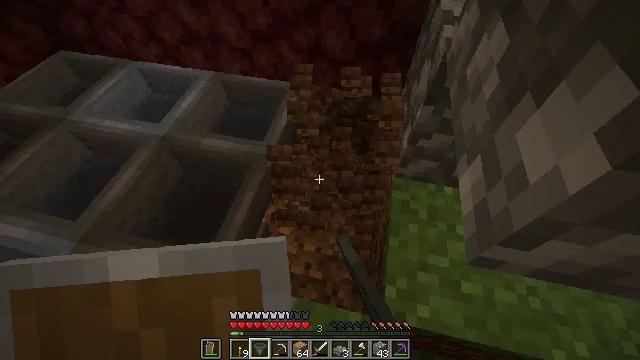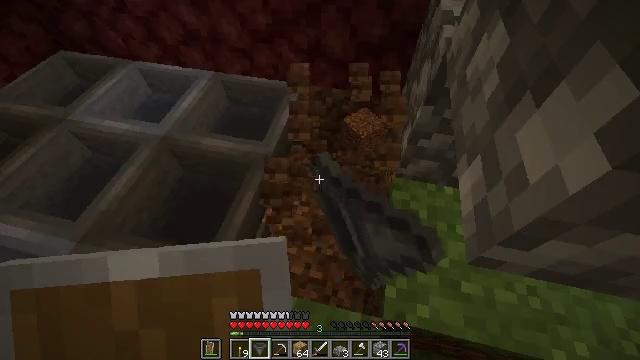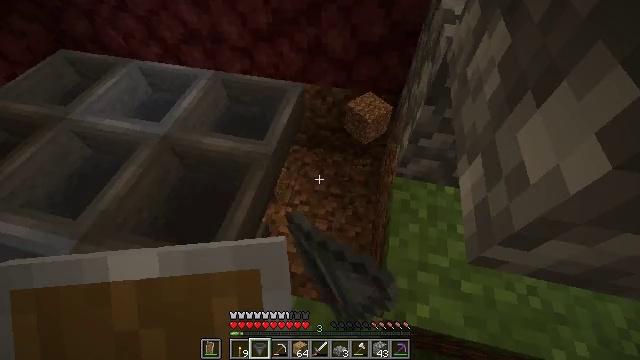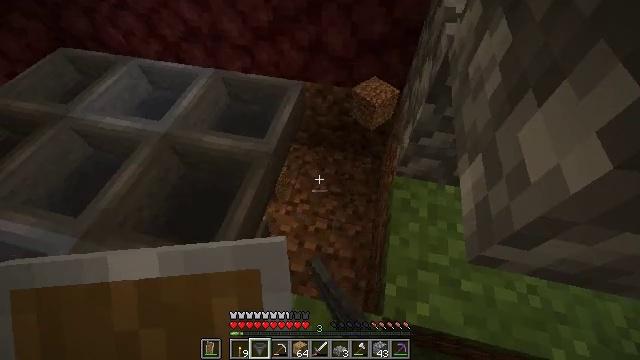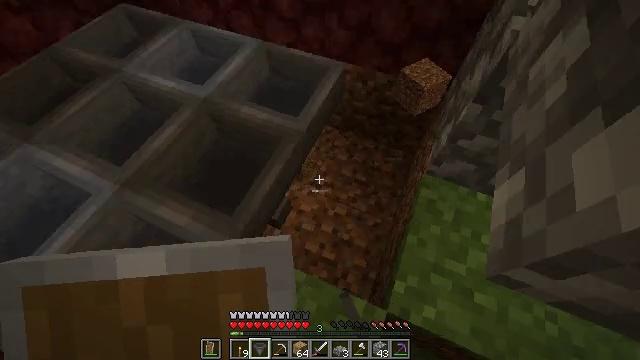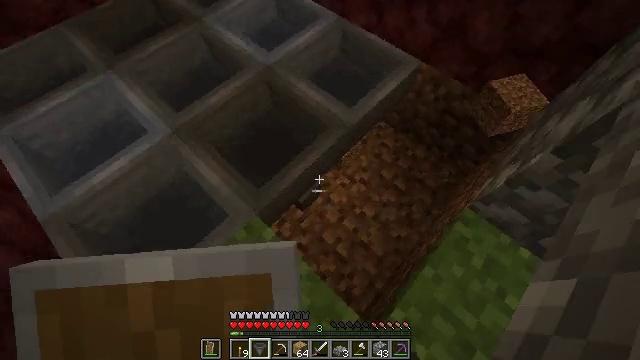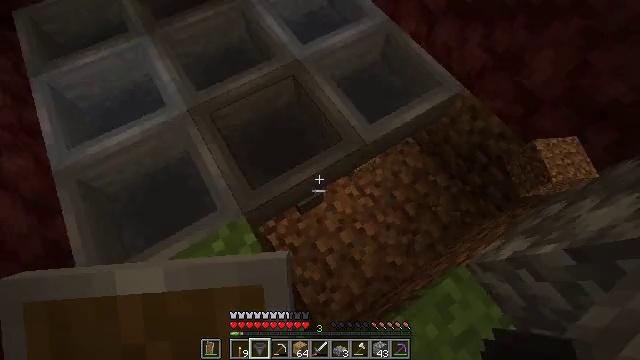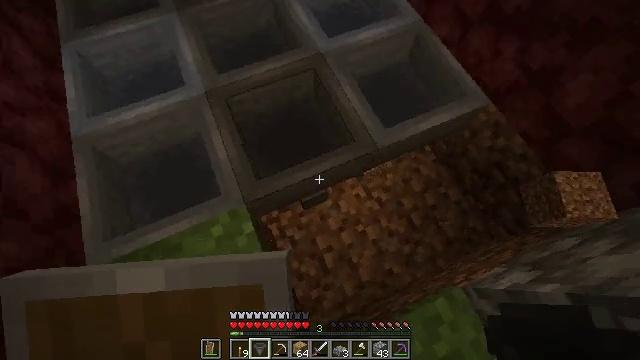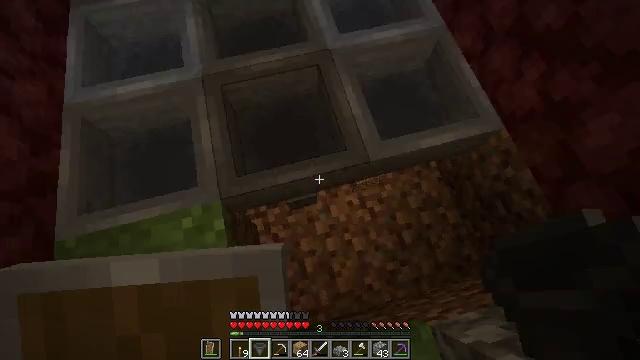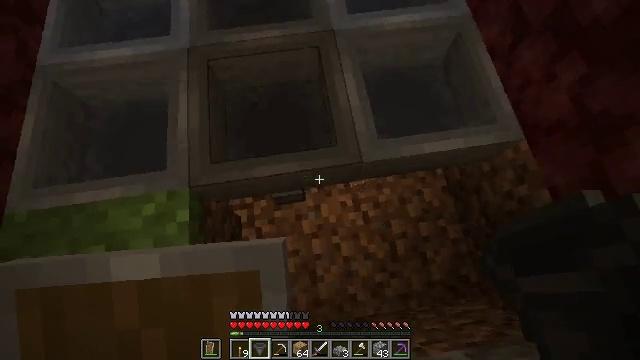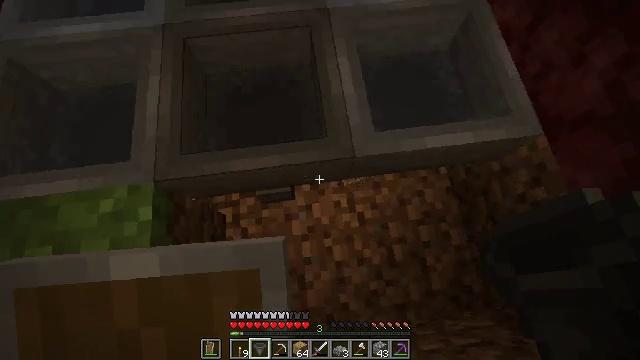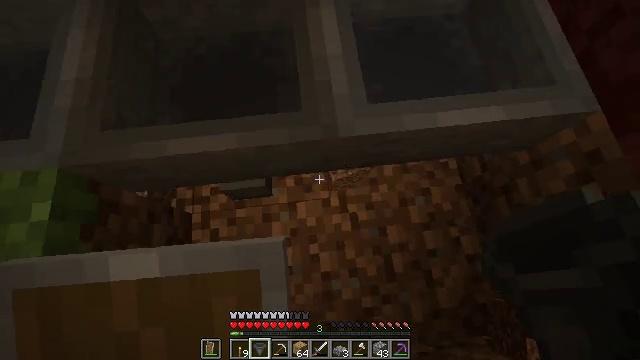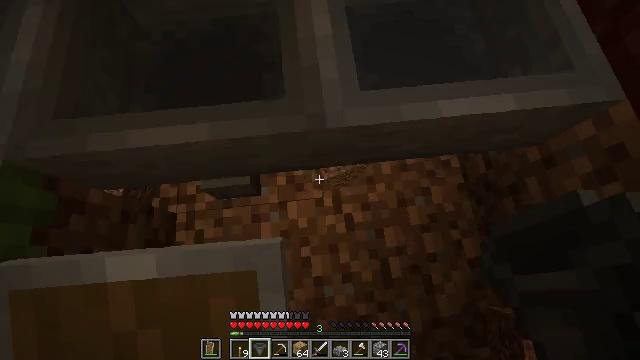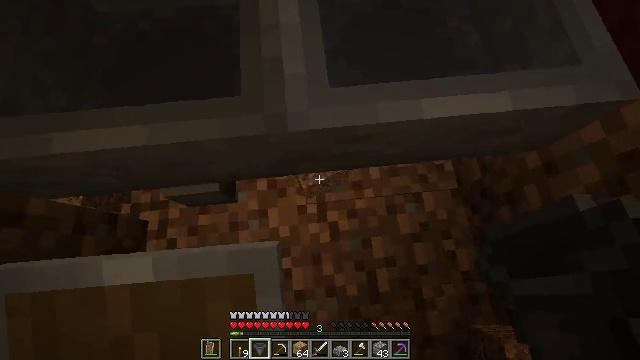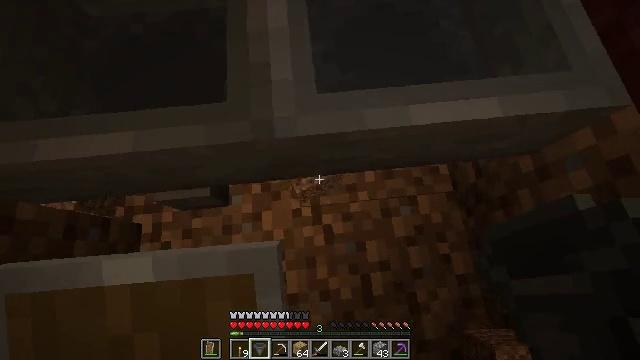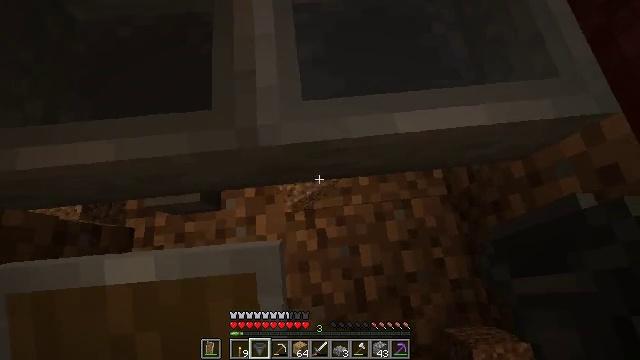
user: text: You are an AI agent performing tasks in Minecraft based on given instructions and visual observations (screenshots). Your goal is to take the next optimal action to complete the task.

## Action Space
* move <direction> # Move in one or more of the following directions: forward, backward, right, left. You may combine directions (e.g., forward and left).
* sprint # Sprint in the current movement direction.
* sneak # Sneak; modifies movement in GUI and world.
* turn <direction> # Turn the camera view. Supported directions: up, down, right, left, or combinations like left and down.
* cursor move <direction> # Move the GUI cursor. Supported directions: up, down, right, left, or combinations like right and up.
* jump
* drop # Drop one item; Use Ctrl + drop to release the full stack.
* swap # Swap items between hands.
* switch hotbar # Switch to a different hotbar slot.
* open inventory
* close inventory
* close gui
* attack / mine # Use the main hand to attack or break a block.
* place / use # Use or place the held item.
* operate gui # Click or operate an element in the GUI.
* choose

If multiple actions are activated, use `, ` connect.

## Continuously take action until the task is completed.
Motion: motion action
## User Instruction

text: Get the hopper into inventory.
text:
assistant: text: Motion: attack / mine
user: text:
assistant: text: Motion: attack / mine
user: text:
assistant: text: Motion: no_op
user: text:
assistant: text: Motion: move forward and move right, turn left and down
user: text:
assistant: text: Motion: move forward and move right, turn left and down
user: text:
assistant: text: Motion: move forward and move right, turn left and down
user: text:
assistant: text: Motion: move forward and move right, turn left and down
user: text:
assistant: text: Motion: move forward and move right, turn left and down
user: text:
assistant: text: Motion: move forward and move right, turn left and down
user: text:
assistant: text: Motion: turn left
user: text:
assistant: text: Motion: no_op
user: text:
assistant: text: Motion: no_op
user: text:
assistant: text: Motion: no_op
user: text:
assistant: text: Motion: no_op
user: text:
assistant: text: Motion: no_op
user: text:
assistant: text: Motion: no_op
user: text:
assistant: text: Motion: no_op
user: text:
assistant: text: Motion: no_op
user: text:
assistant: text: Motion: no_op
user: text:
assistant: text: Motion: no_op
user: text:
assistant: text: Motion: no_op
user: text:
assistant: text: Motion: no_op
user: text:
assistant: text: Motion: no_op
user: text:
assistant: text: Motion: move left
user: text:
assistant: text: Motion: move left, turn left
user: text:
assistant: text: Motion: move left, turn left and down
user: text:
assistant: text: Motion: move left, turn left and down
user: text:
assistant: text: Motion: move left
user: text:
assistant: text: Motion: move left
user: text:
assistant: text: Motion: move back and move left